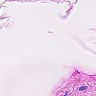
Metastatic tissue present: no